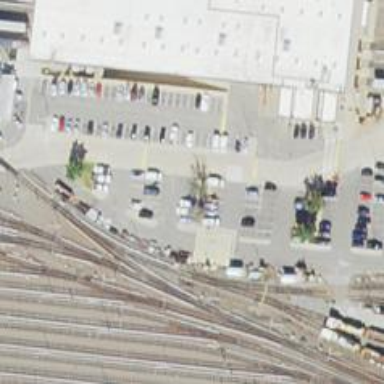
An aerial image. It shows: Railway service station.